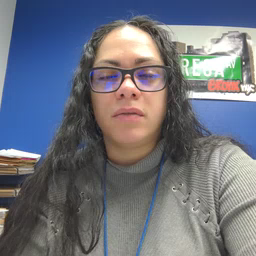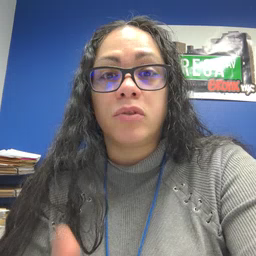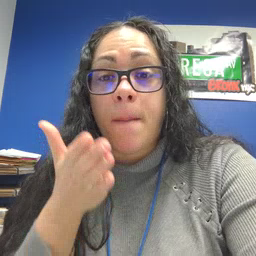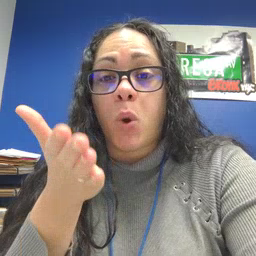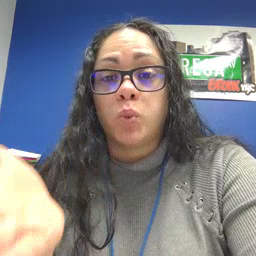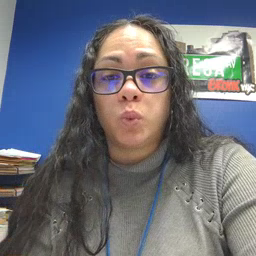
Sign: boat